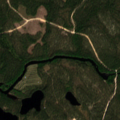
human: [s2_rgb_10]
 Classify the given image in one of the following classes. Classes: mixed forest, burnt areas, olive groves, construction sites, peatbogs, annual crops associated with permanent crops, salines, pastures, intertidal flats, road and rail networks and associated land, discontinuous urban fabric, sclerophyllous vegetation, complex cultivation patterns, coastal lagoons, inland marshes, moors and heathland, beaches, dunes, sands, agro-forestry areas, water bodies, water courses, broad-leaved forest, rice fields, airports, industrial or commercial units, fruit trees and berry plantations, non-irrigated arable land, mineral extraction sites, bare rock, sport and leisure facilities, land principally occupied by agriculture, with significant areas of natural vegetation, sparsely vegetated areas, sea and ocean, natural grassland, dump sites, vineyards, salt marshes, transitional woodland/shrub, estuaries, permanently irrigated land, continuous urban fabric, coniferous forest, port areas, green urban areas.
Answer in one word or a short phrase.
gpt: coniferous forest